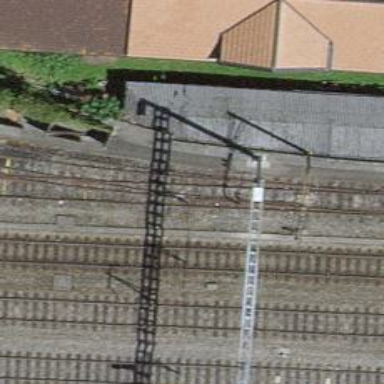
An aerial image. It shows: Railway switch.